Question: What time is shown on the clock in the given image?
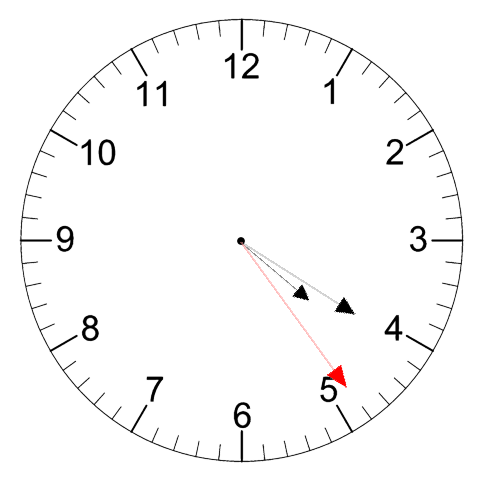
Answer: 04:20:24